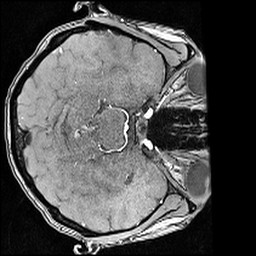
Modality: angio
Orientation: axial
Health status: ill
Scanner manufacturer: siemens
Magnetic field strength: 3 T
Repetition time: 0.023 s
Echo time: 0.00418 s